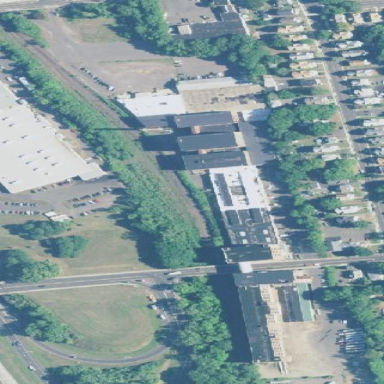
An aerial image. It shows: Historic factory.